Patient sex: F
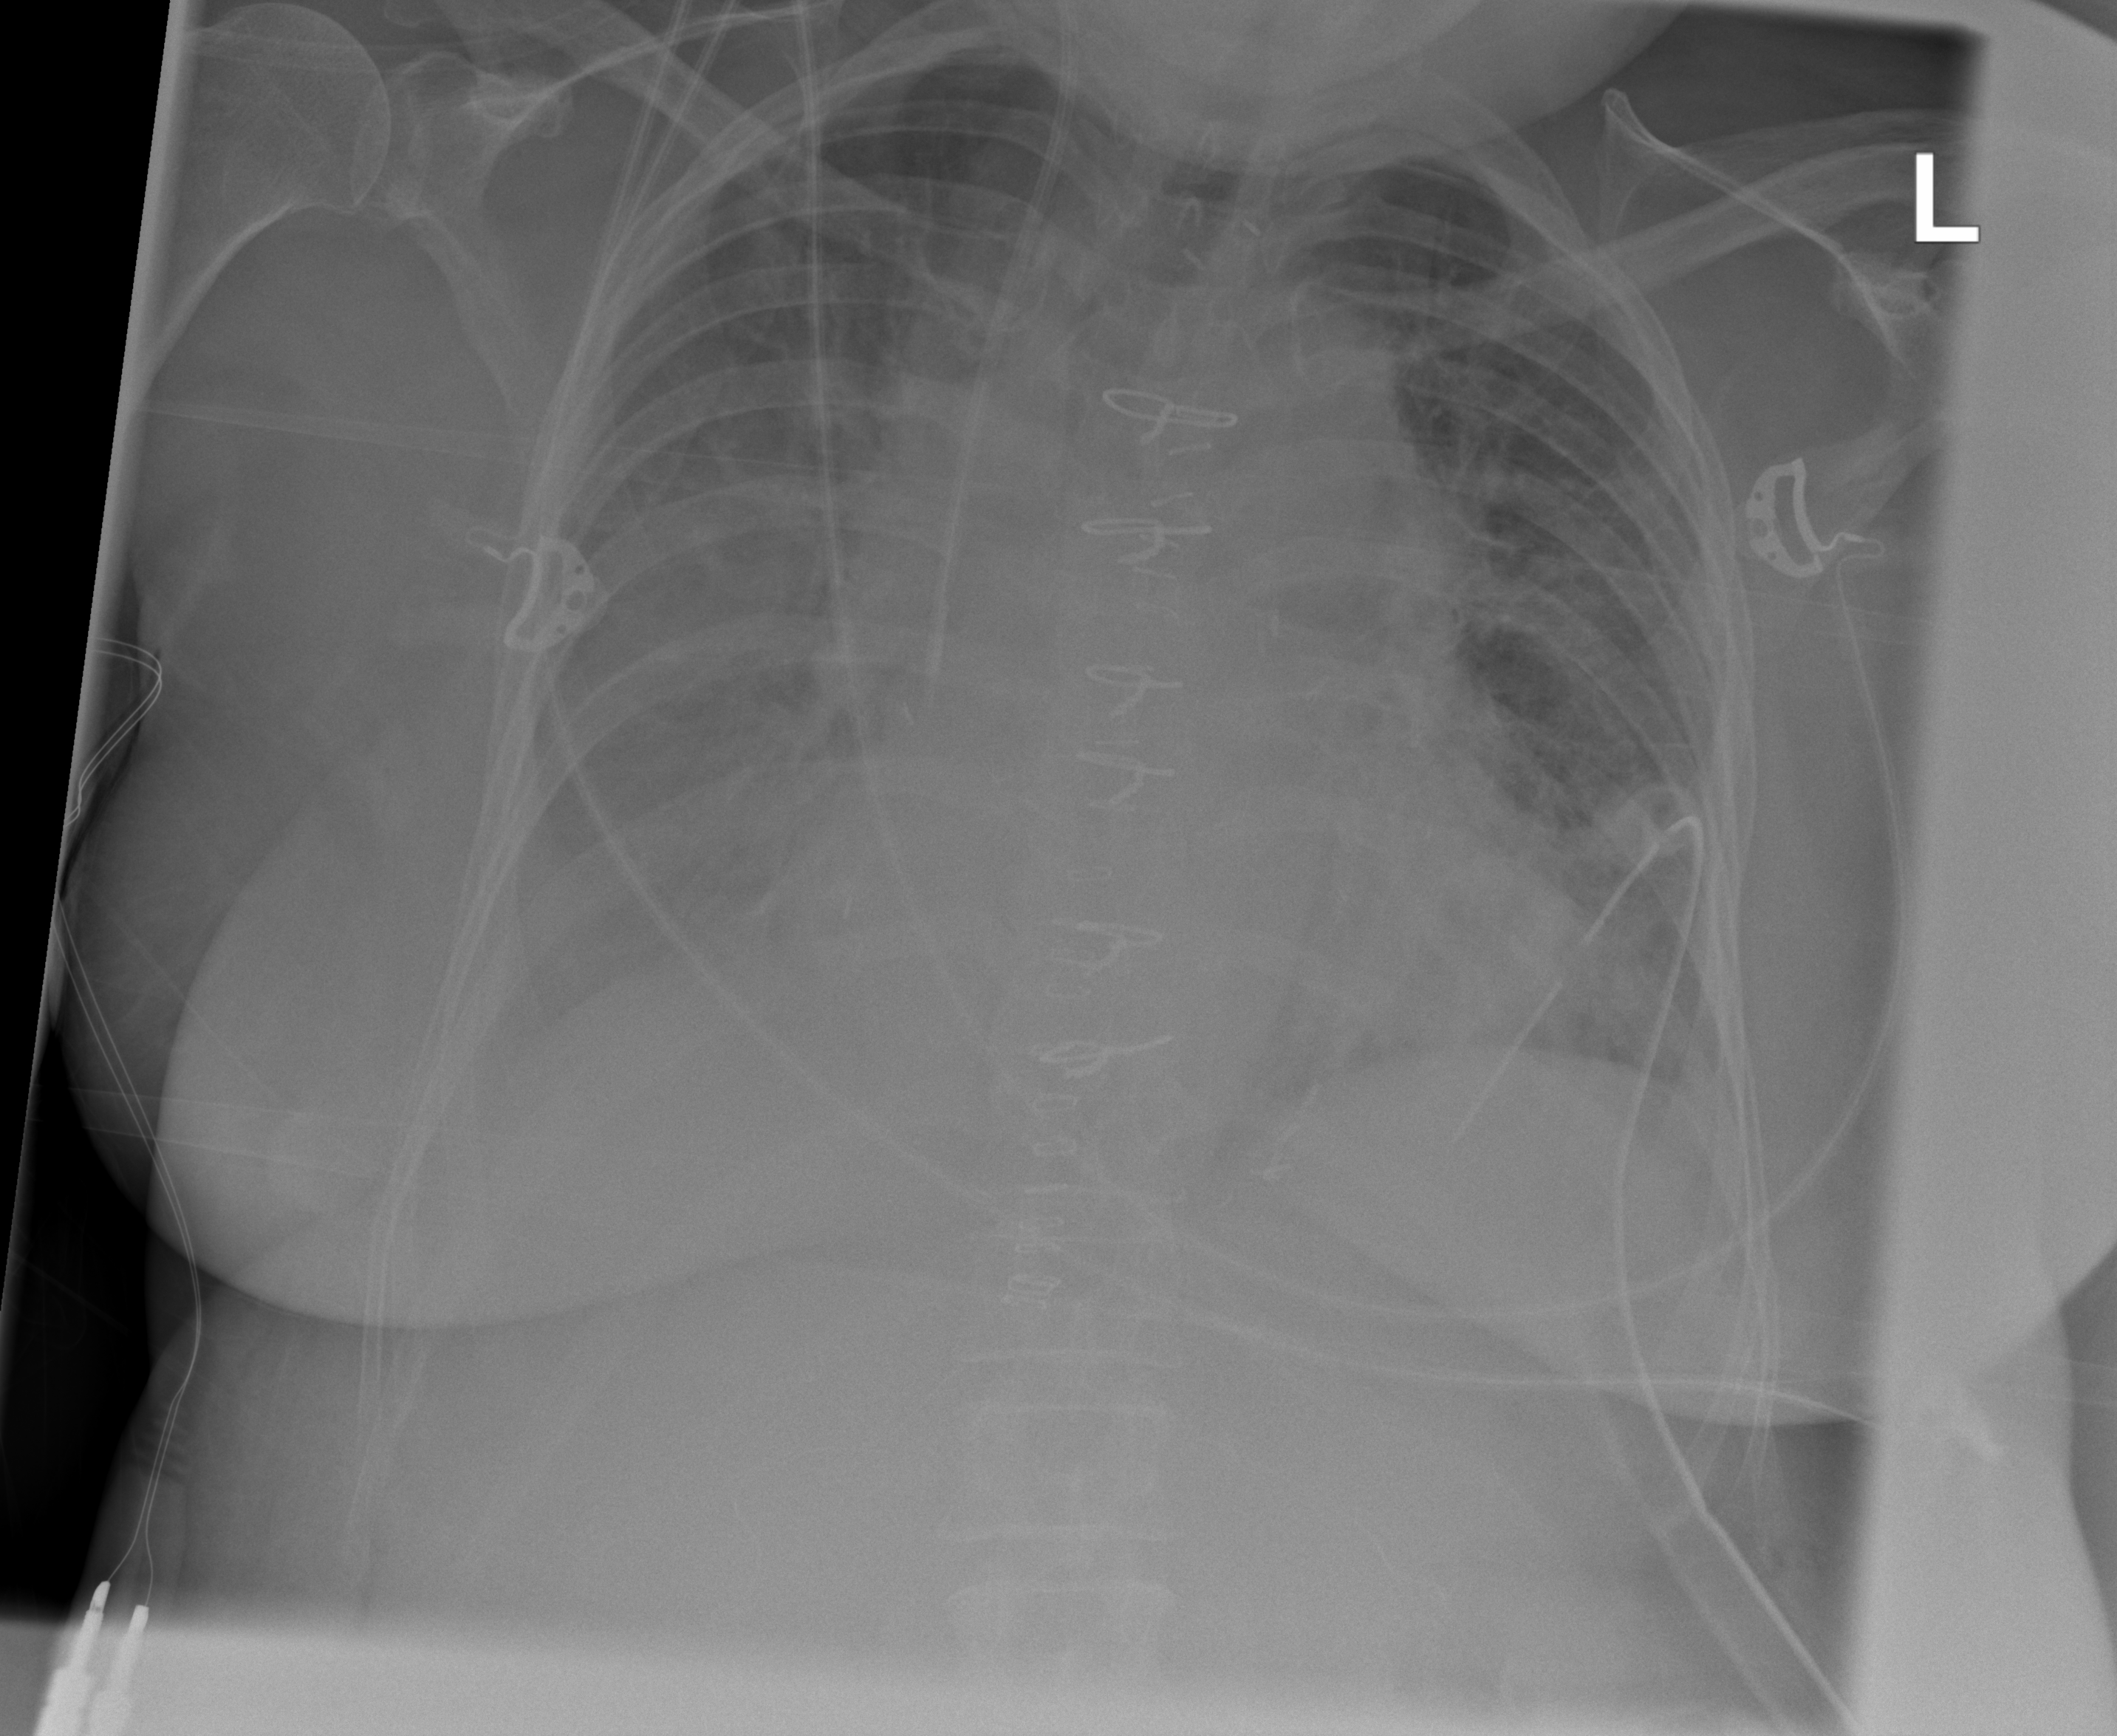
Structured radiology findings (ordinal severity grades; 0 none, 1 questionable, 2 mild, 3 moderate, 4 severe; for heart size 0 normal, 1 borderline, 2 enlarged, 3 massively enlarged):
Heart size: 0
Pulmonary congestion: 2
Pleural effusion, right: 2
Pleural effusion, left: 2
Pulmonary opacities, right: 3
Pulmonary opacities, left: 2
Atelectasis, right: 2
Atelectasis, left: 2